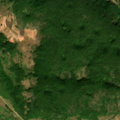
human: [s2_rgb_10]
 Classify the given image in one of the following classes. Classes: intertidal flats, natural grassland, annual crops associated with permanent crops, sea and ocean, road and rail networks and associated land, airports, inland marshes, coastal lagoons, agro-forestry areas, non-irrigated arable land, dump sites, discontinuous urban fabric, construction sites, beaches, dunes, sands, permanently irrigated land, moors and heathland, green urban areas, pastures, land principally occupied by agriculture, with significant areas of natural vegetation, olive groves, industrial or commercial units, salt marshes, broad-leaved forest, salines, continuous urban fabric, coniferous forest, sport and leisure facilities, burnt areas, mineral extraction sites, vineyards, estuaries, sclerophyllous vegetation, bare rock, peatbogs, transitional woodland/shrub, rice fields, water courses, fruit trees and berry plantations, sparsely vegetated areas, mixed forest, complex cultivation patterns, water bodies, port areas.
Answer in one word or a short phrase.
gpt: land principally occupied by agriculture, with significant areas of natural vegetation, broad-leaved forest, natural grassland, transitional woodland/shrub